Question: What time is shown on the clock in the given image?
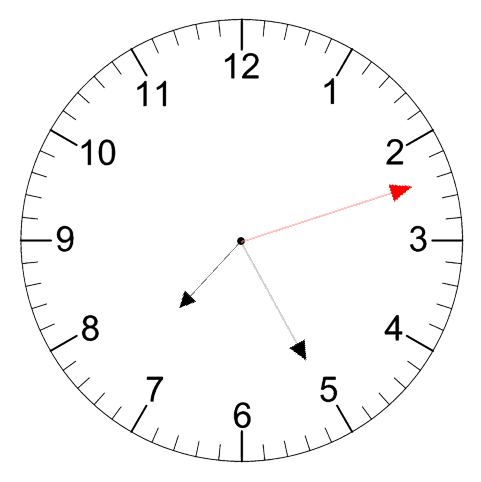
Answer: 07:25:12